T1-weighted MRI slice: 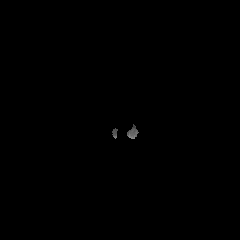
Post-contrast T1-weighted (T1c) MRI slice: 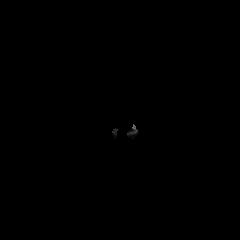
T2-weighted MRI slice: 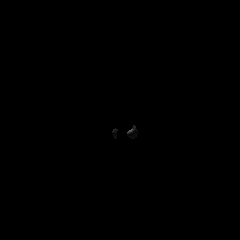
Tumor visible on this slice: no